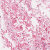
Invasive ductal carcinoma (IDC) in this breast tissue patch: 0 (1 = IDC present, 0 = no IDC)